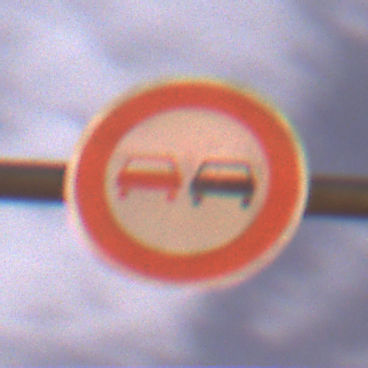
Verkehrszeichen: Ueberholverbot
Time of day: Night
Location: Outdoor (Suburban)
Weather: PartlyCloudy
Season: NotSpecified
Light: Artificial